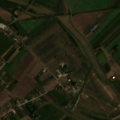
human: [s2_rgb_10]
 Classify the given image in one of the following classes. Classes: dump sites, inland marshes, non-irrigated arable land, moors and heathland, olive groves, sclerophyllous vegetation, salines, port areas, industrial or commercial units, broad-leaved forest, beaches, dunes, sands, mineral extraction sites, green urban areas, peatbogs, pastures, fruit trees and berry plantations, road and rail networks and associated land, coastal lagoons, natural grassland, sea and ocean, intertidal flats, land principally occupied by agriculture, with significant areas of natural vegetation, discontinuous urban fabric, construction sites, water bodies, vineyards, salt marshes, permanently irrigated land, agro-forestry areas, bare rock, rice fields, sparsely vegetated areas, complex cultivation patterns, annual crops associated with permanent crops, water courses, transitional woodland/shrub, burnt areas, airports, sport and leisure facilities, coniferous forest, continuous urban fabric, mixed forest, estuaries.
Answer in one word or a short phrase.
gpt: discontinuous urban fabric, non-irrigated arable land, pastures, complex cultivation patterns